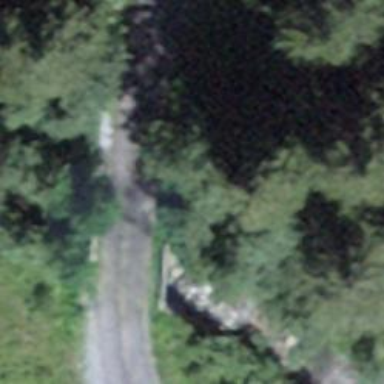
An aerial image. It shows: Unclassified road with bridge.